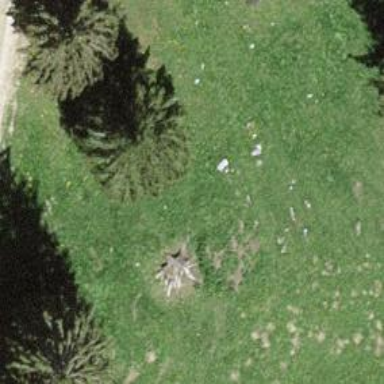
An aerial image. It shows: Single tag "natural: tree."